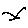
Label: bird